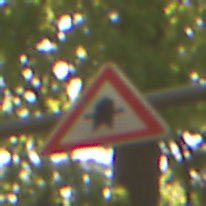
Verkehrszeichen: Vorfahrt
Umgebung: Outdoor, Nature
Tageszeit: Midday
Wetter: PartlyCloudy
Licht: Natural
Jahreszeit: NotSpecified
Kontrast: LowContrast